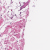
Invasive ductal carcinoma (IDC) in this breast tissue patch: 0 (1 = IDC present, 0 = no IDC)